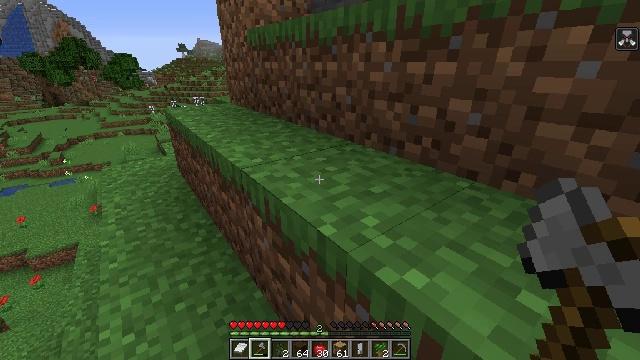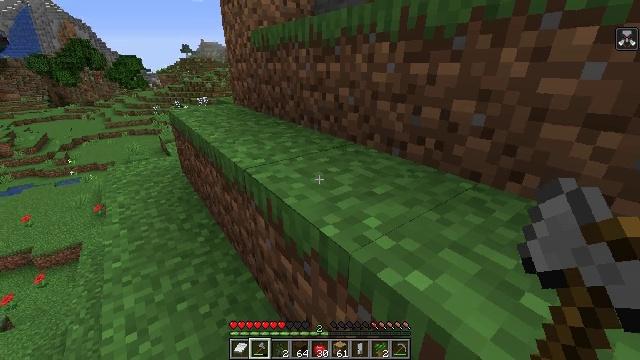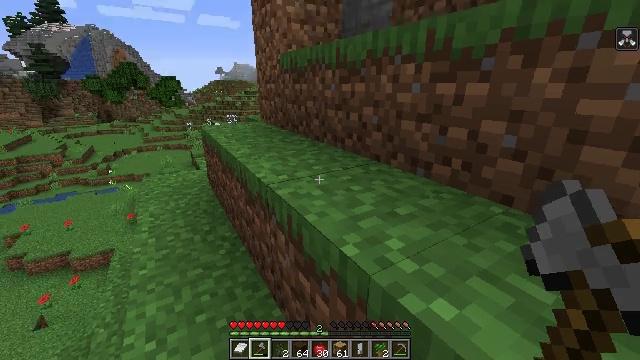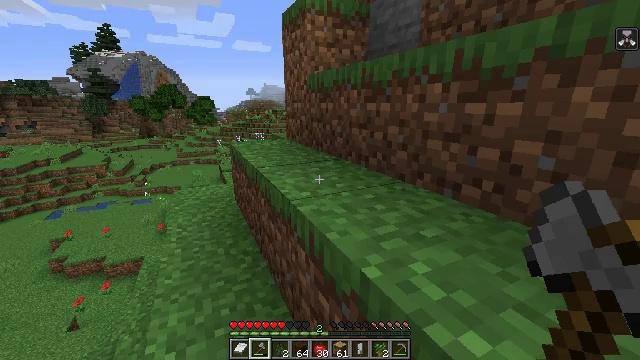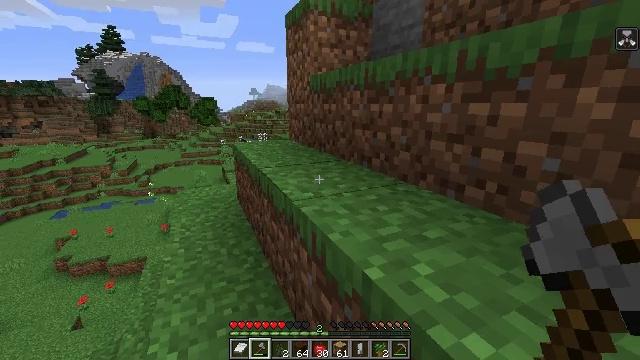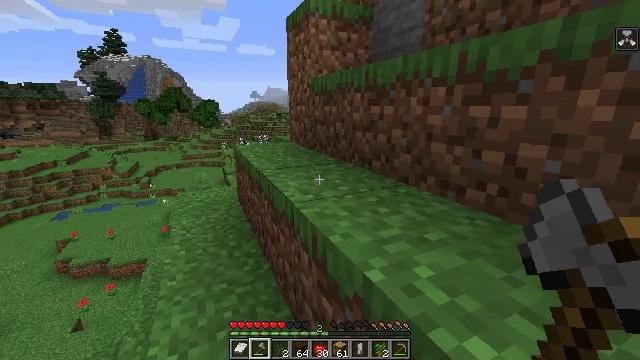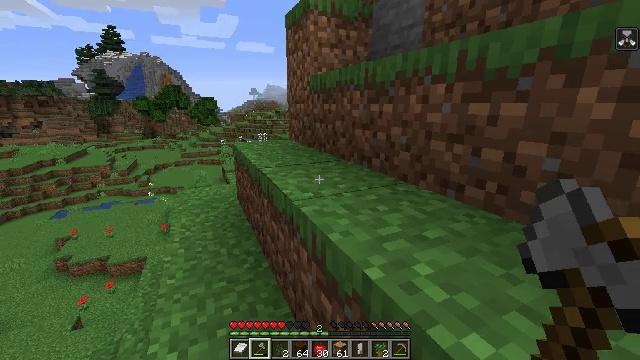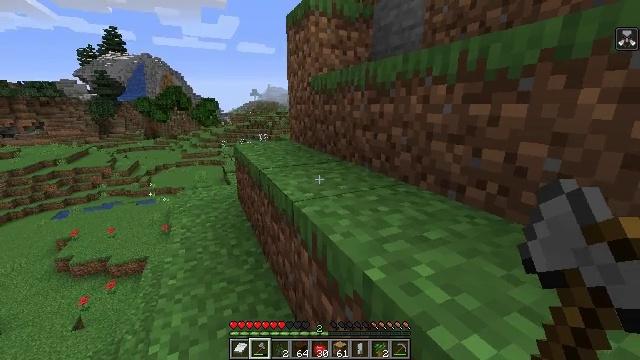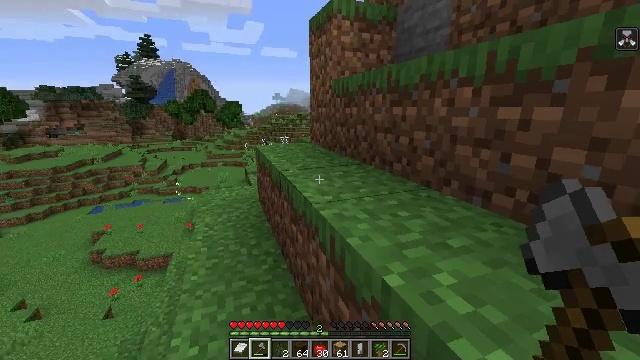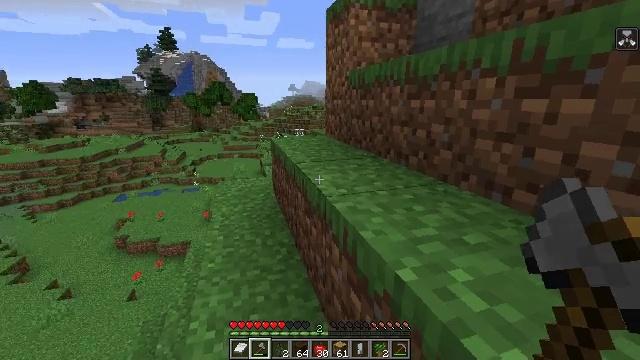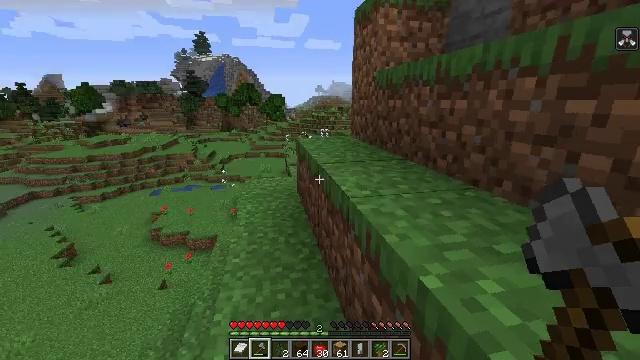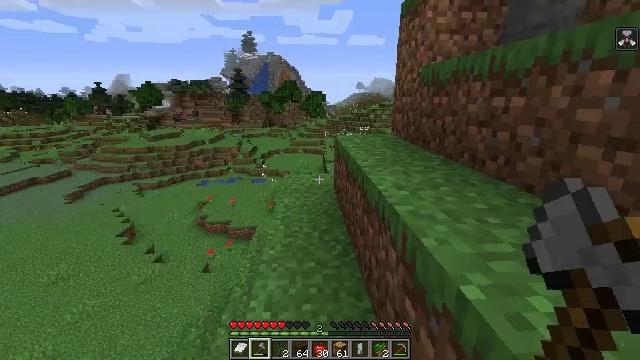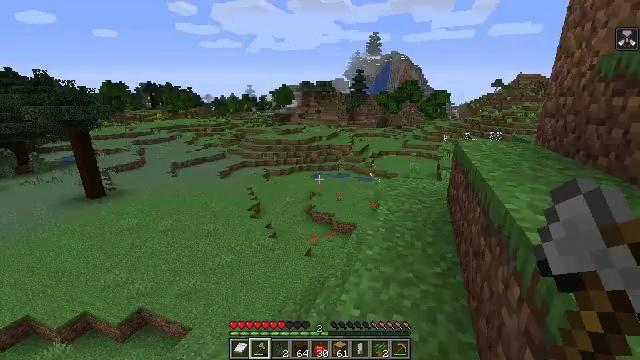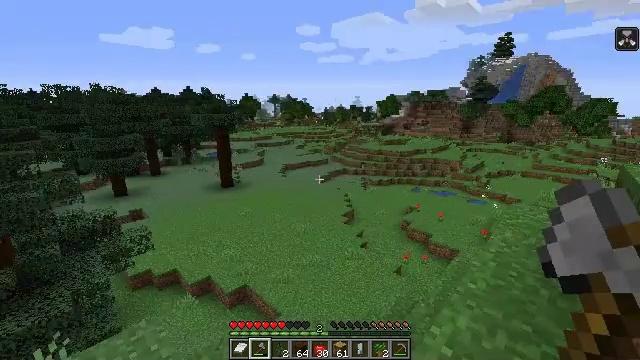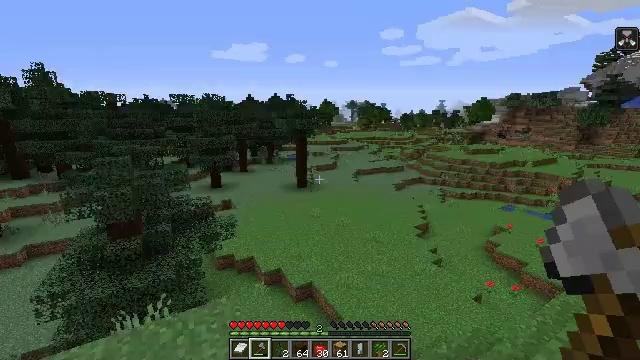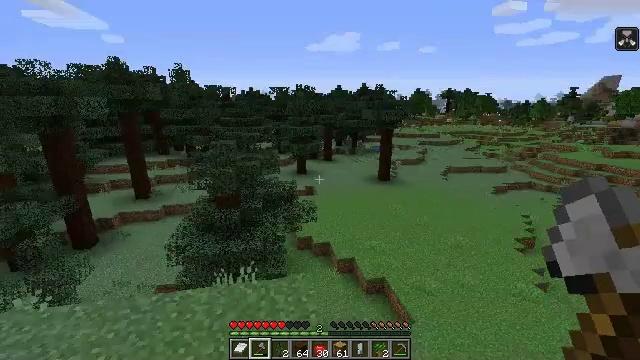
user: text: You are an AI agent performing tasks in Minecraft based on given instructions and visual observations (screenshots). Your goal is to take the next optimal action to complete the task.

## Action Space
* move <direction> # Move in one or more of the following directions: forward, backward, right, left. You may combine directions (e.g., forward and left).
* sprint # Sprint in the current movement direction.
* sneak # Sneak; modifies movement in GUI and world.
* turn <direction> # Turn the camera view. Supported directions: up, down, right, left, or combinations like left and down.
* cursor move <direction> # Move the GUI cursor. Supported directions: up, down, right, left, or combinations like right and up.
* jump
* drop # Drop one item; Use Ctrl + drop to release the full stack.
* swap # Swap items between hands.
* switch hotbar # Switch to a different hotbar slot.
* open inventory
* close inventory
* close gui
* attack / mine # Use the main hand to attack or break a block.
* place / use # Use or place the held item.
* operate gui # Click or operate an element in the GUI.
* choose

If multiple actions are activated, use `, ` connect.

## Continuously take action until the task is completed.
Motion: motion action
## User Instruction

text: Collect dark oak leaves by breaking them.
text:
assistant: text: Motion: no_op
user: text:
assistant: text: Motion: turn left and up
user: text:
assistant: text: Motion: turn left and up
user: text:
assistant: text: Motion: no_op
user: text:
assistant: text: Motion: no_op
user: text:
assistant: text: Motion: no_op
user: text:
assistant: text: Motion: no_op
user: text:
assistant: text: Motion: turn left
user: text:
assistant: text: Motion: turn left and down
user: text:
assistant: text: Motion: turn left
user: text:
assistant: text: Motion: turn left
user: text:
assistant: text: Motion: turn left
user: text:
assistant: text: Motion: turn left and up
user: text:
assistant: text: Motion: turn left and up
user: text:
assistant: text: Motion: turn left and down
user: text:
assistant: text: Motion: turn left and down
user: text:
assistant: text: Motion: turn left and up
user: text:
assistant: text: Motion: turn left
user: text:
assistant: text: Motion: no_op
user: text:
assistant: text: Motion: no_op
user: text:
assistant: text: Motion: no_op
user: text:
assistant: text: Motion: no_op
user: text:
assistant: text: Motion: no_op
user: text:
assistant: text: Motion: turn left
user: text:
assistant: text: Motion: turn left
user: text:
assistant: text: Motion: turn left
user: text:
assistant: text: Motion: turn left
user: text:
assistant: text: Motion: turn left and down
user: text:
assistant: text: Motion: turn left and down
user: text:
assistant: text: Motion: turn left